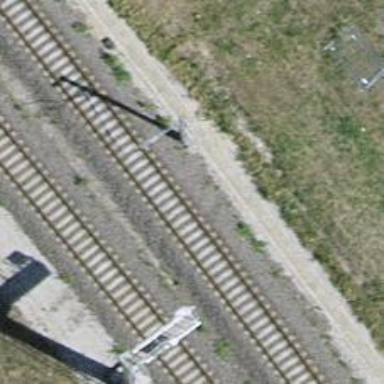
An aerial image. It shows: Catenary mast for power lines.